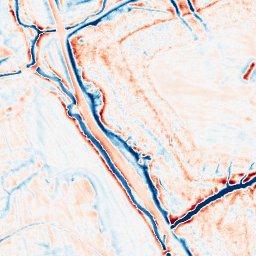
Category: edge_preserving
Decomposition family: bilateral
Decomposition parameters: d: 15
sigma_color: 75
sigma_space: 100
Upsampling method: quartic
Upsampling parameters: scale: 2
Upsampling scale: 2